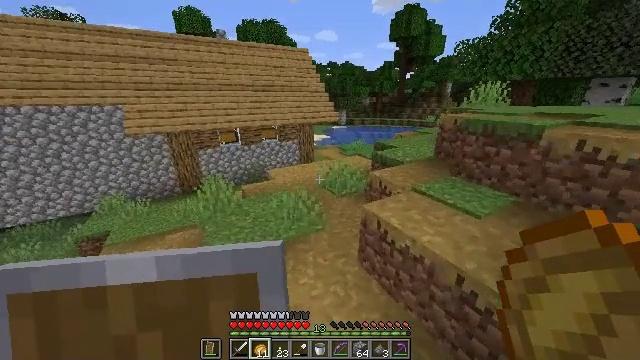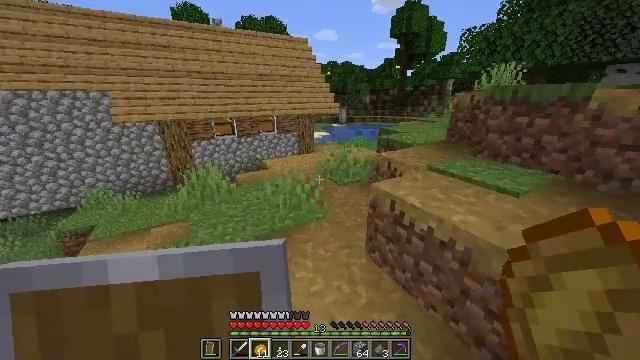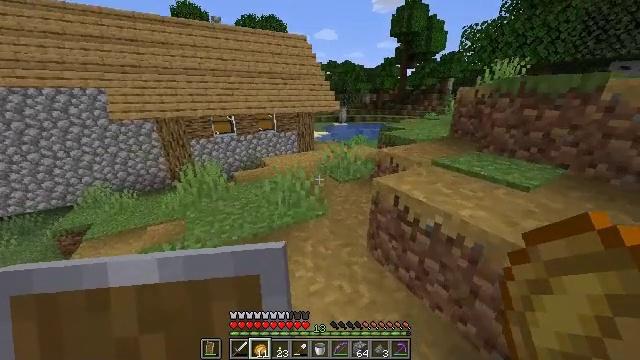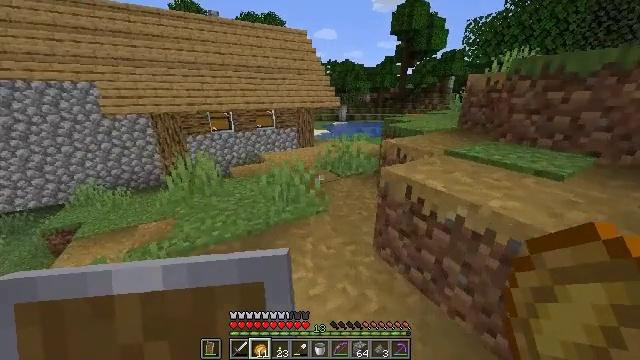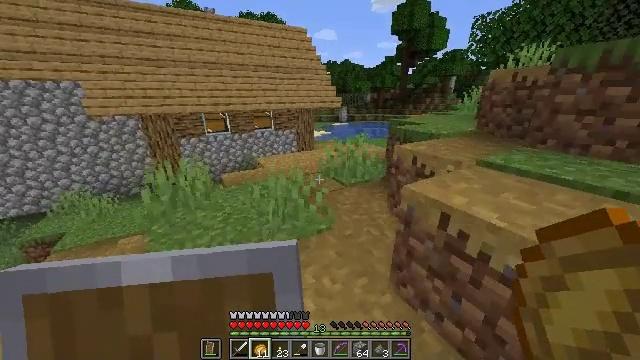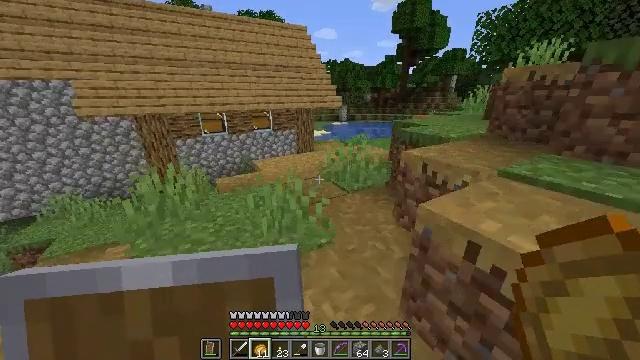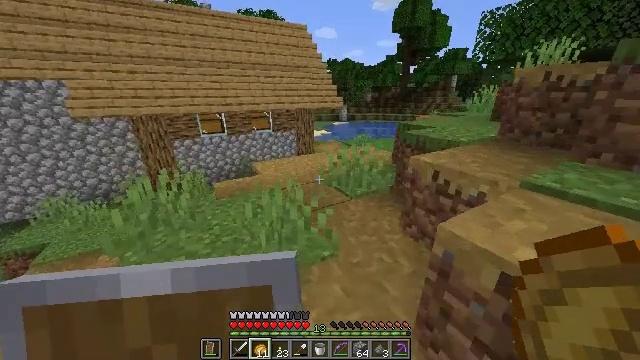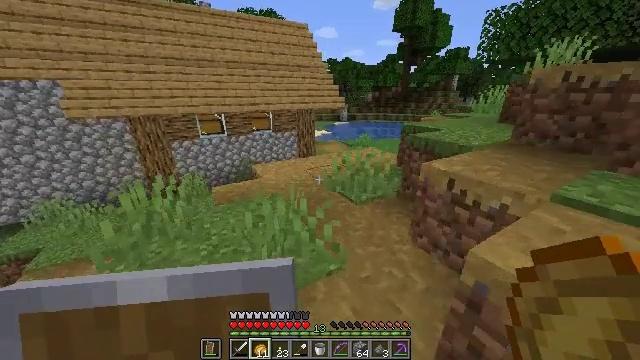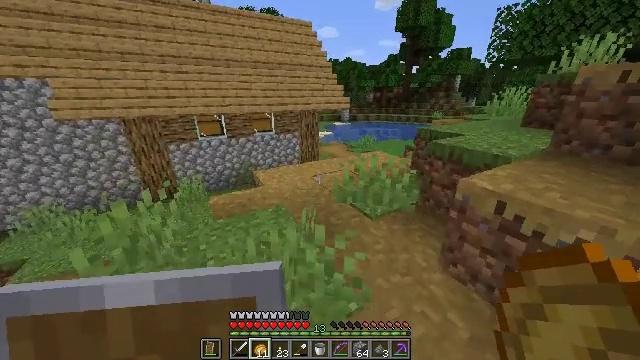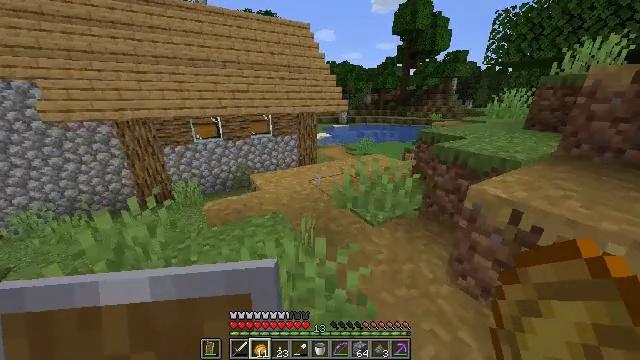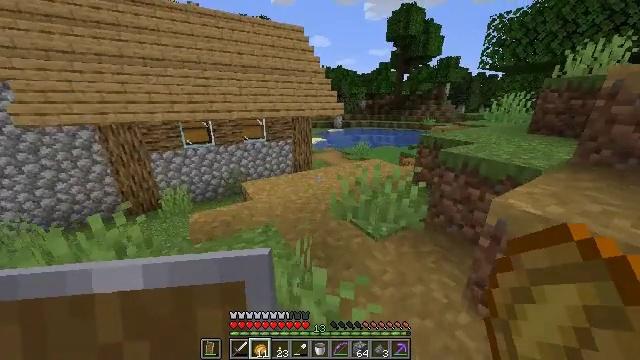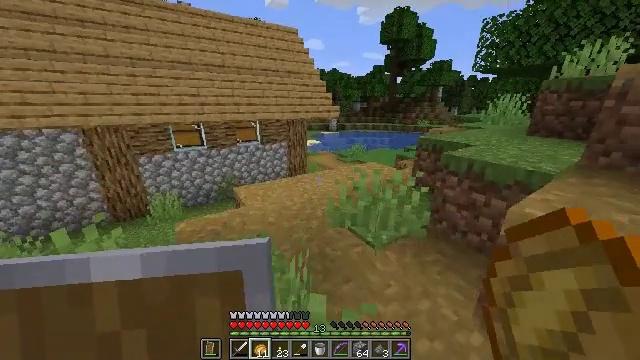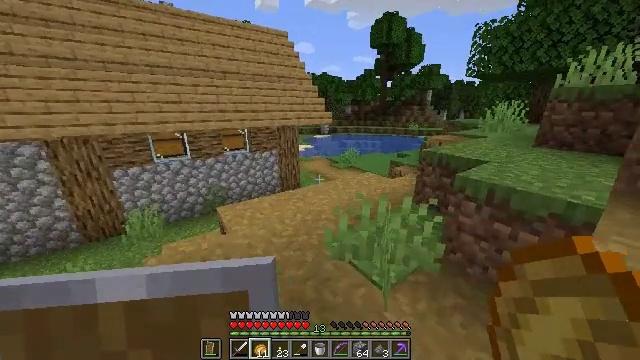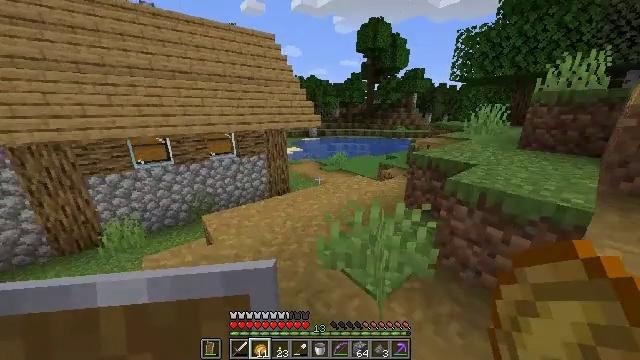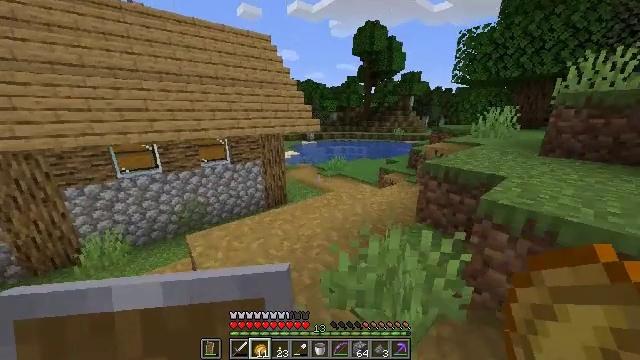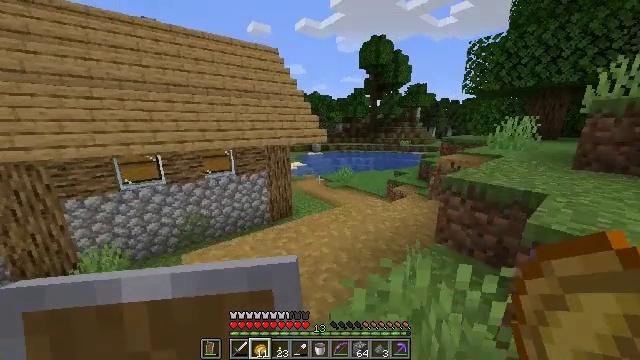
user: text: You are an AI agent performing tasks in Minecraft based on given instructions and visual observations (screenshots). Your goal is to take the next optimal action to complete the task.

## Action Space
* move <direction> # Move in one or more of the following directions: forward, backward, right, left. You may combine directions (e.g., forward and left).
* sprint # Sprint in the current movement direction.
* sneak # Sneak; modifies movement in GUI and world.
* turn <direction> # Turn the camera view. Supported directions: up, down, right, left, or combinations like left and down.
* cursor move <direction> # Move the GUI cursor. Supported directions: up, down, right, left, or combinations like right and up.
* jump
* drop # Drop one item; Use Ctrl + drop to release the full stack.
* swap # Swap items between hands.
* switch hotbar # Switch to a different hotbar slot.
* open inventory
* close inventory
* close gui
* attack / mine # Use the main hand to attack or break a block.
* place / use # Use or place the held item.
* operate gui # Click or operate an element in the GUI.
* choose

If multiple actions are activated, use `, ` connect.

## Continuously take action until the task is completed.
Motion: motion action
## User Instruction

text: Combine string and sticks to get a bow.
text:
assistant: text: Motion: move forward
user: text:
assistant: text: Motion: move forward
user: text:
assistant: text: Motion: move forward
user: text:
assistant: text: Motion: move forward
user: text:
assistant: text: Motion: move forward
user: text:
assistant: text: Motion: move forward and move left
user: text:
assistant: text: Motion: move forward and move left
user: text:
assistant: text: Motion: move forward
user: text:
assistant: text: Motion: move forward
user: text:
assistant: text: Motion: move forward, turn right
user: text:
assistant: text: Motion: move forward, turn right
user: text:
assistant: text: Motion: move forward, turn right and up
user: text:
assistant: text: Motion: move forward, turn right
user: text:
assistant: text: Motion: move forward
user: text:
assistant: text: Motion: move forward, turn left and up
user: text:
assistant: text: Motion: move forward, turn left
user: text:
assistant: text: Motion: move forward
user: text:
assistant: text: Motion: move forward
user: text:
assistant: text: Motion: move forward
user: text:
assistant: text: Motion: move forward
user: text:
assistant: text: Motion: move forward
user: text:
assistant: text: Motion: move forward, turn left
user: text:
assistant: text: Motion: move forward
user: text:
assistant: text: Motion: move forward
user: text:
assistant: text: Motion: move forward
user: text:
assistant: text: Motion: move forward, turn down
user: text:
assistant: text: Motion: move forward, turn down
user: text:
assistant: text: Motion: move forward
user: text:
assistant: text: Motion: move forward
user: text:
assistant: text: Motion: move forward